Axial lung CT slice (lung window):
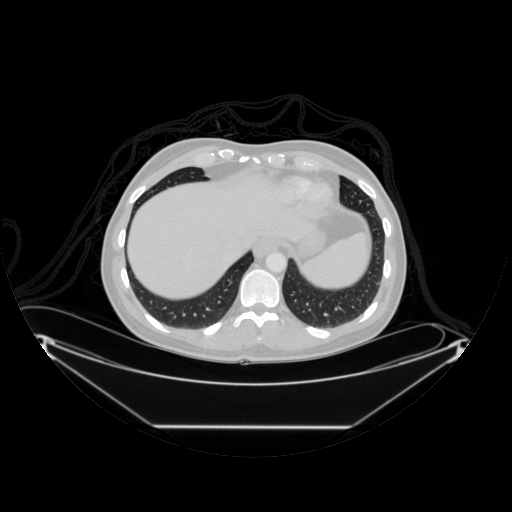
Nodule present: no